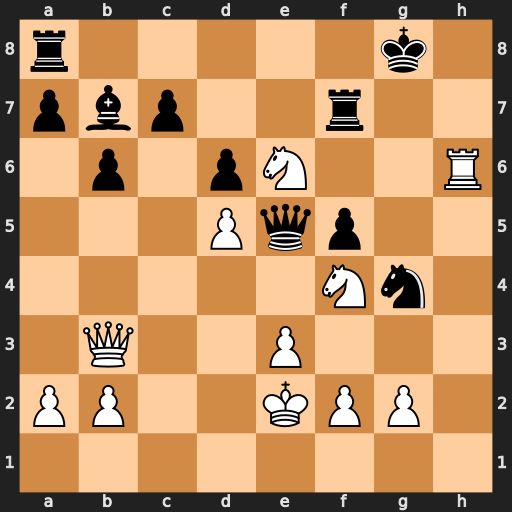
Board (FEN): r5k1/pbp2r2/1p1pN2R/3Pqp2/5Nn1/1Q2P3/PP2KPP1/8
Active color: w
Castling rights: -
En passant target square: -
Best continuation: Rg6+ Kh8 Rxg4